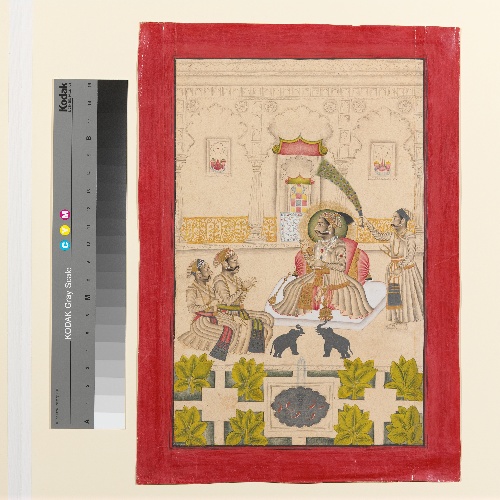
Artist: Stipple Master
Artist bio: Indian, active ca. 1690–1715
Date: ca. 1705
Object type: Painting
Classification: Paintings
Medium: Ink, opaque watercolor, silver, and gold on paper
Culture: India (Rajasthan, Mewar)
Dimensions: 18 x 13 in. (45.7 x 33 cm)
Department: Asian Art
Credit line: Cynthia Hazen Polsky and Leon B. Polsky Fund, 2003
Accession year: 2003
Repository: Metropolitan Museum of Art, New York, NY
Tags: Smoking|Hookah|Men|Elephants|Fish|Fountains